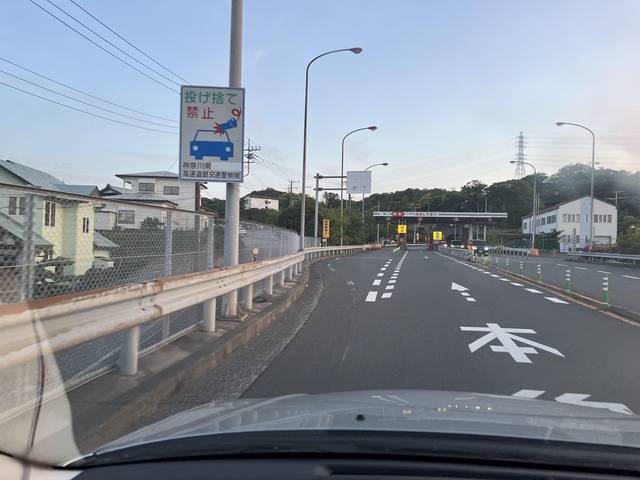
Region: Japan
Coordinates: 35.283, 139.645